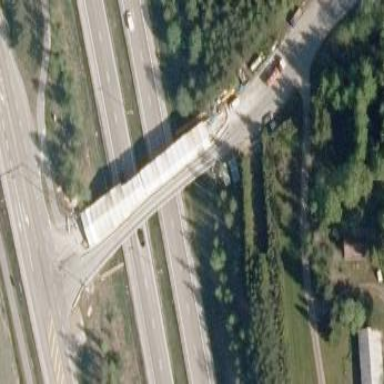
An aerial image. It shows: Man-made bridge.